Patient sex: M
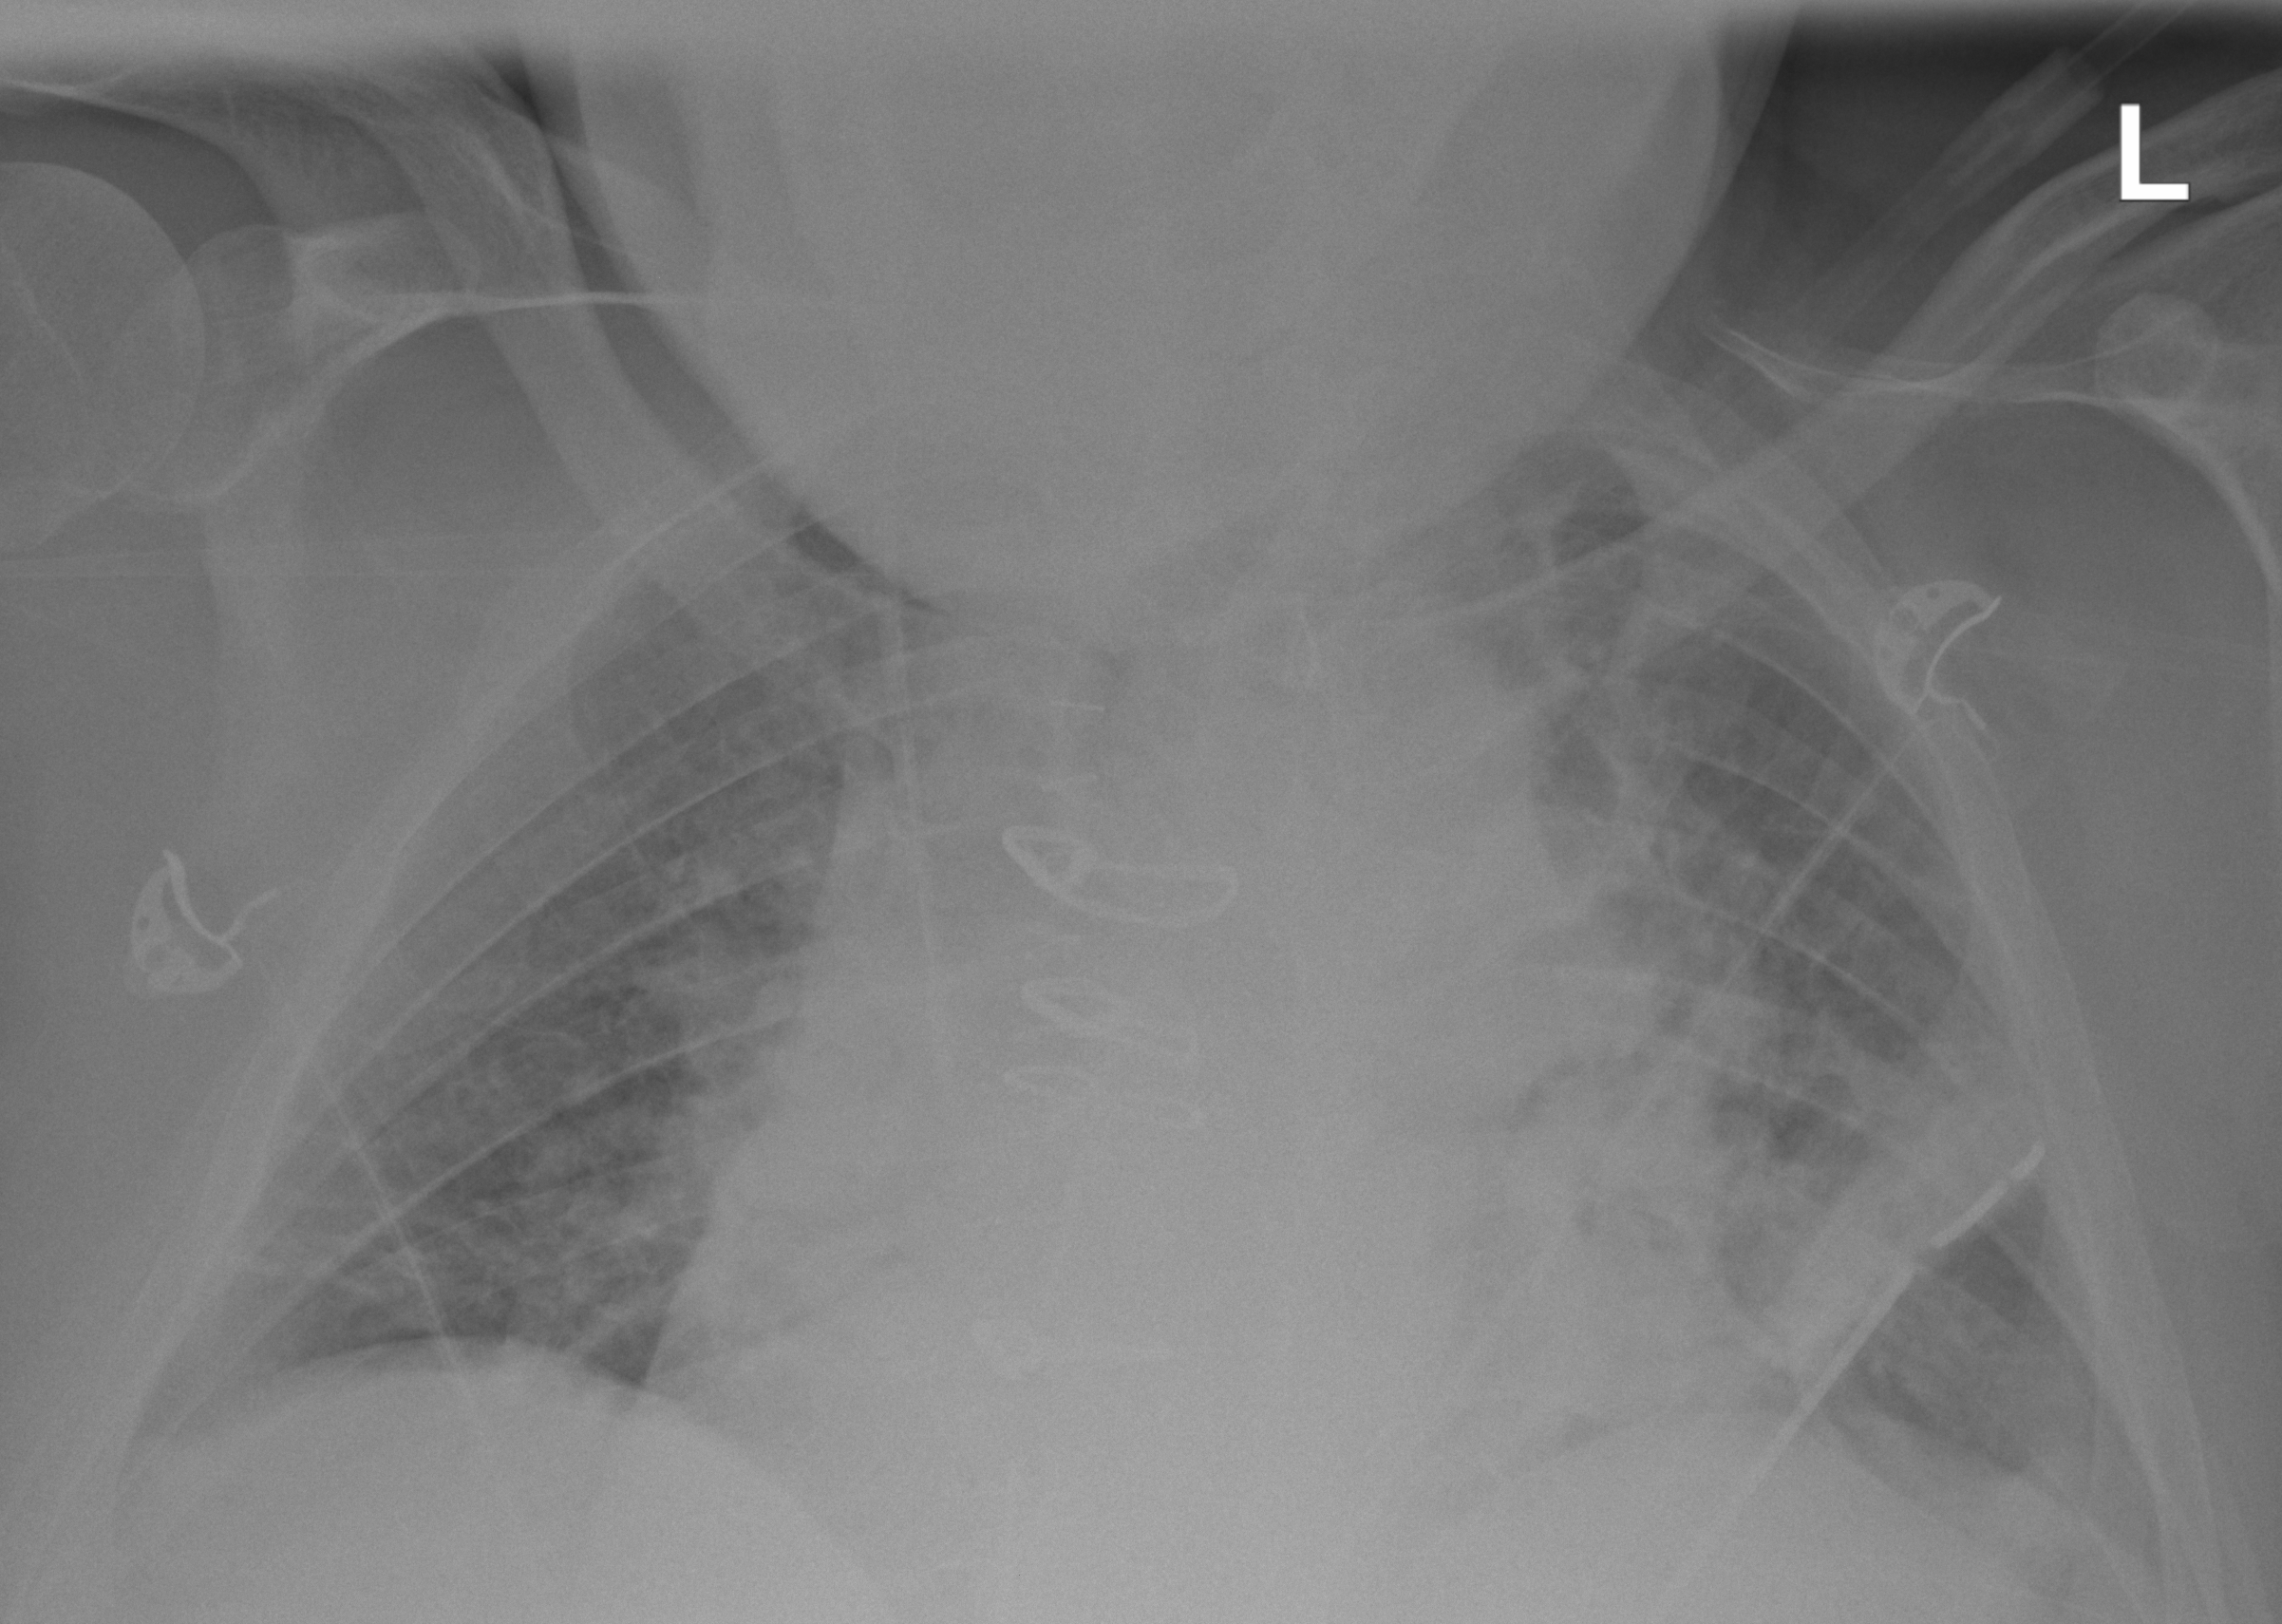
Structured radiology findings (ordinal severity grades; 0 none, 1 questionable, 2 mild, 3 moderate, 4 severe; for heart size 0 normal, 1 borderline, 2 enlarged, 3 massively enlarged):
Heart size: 2
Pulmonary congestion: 2
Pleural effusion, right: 0
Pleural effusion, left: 0
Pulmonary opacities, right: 2
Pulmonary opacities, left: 3
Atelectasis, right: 1
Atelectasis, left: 2